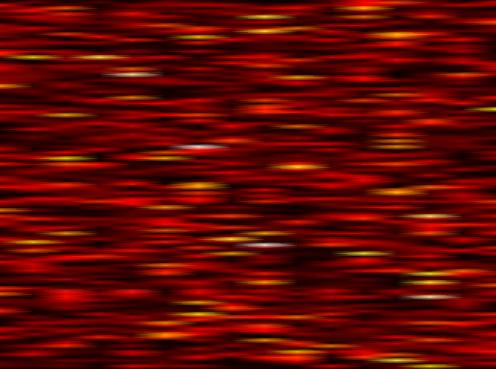
Label: FBMC